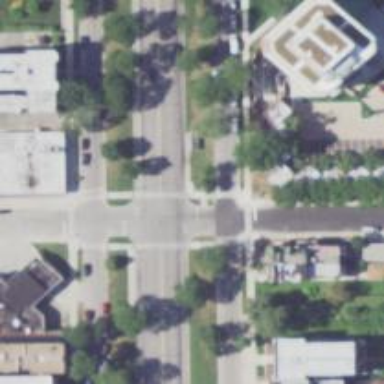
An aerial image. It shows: Footway located on traffic island.